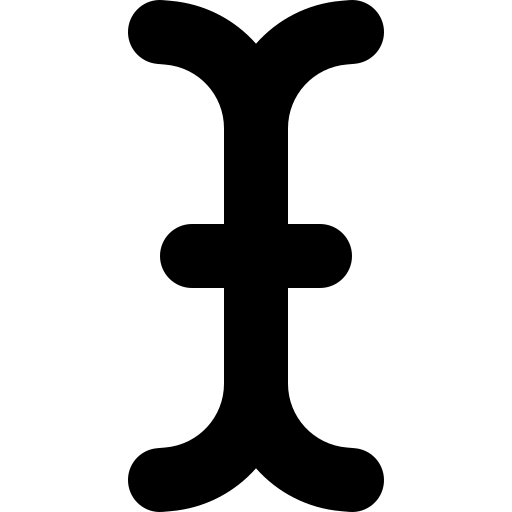
Tags: icon, FontAwesome, fa-icon, solid, i, cursor